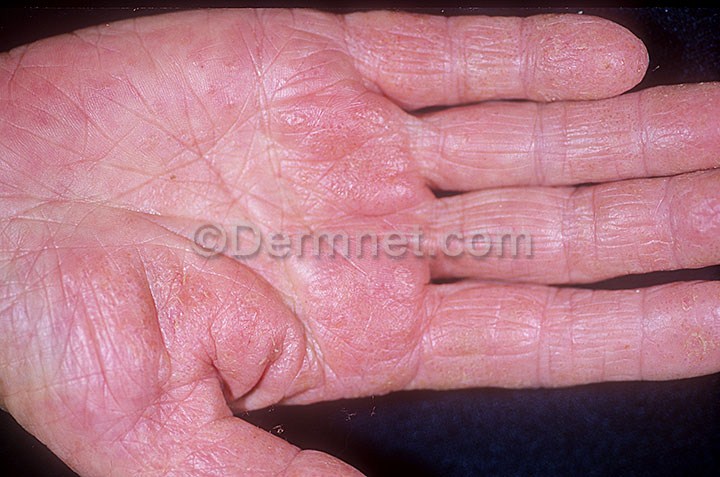
Disease: Eczema Photos